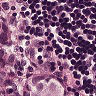
Metastatic tissue present: yes